Question: I have four 'UIButton's added to a custom 'UIToolBar', I can change the 'selected state' of the pressed button when I press in it and call the action function. The problem is that I do not know how to get the rest of buttons and change their 'selected' property. Is this easier with 'segmentedControl'?
As you can see in the picture, when one of them is selected I do not change the rest of the states..
I do that with this code :
'''
if([sender tag] == i){
if([sender isSelected]){
NSLog(@"selected");
[sender setSelected:NO];
} else {
NSLog(@"No selected");
[sender setSelected:YES];
}
'''

I have tried this, but it makes an error:
'''
for( int i = 0; i < 4 ; i++){
if([sender tag] == i){
if([sender isSelected]){
NSLog(@"selected");
[sender setSelected:NO];
} else {
NSLog(@"No selected");
[sender setSelected:YES];
}
} else {
UIButton *btn = (UIButton *)[self viewWithTag:i];
if([btn isSelected]){
NSLog(@"selected");
[sender setSelected:NO];
} else {
NSLog(@"No selected");
[sender setSelected:YES];
}
}
}
'''
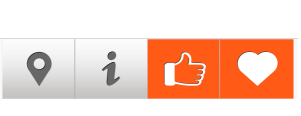
Answer: You ask the toolbar for the array of its items using the 'items' message. What you get back is a list of UIBarButtonItems. You can then query each of those items as to its state. Assuming the UIBarButtonItem has a custom view, you would get that, verify that its class is a UIButton, then message it to get or set state.